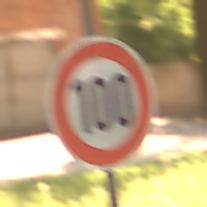
Verkehrszeichen: Geschwindigkeit100
Umgebung: Outdoor, Nature
Tageszeit: Midday
Wetter: PartlyCloudy
Licht: Natural
Jahreszeit: NotSpecified
Kontrast: LowContrast